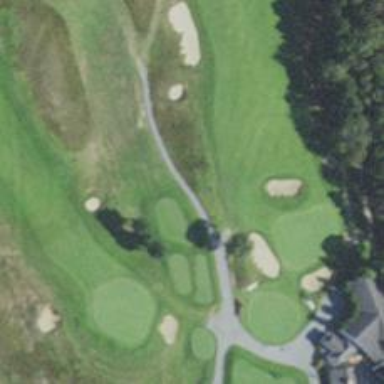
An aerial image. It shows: Pathway for golfing.